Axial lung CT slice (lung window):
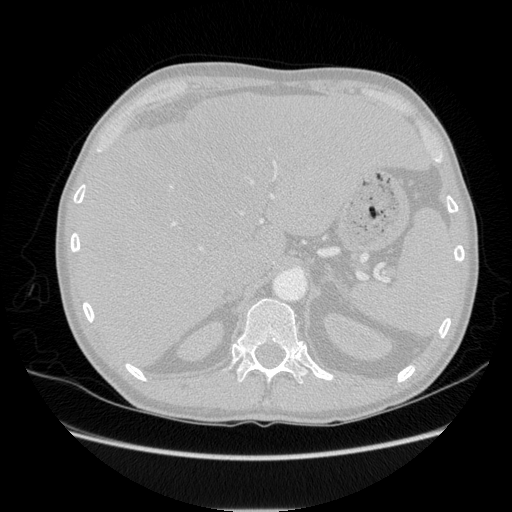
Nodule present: no